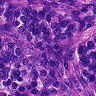
Metastatic tissue present: yes